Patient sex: F
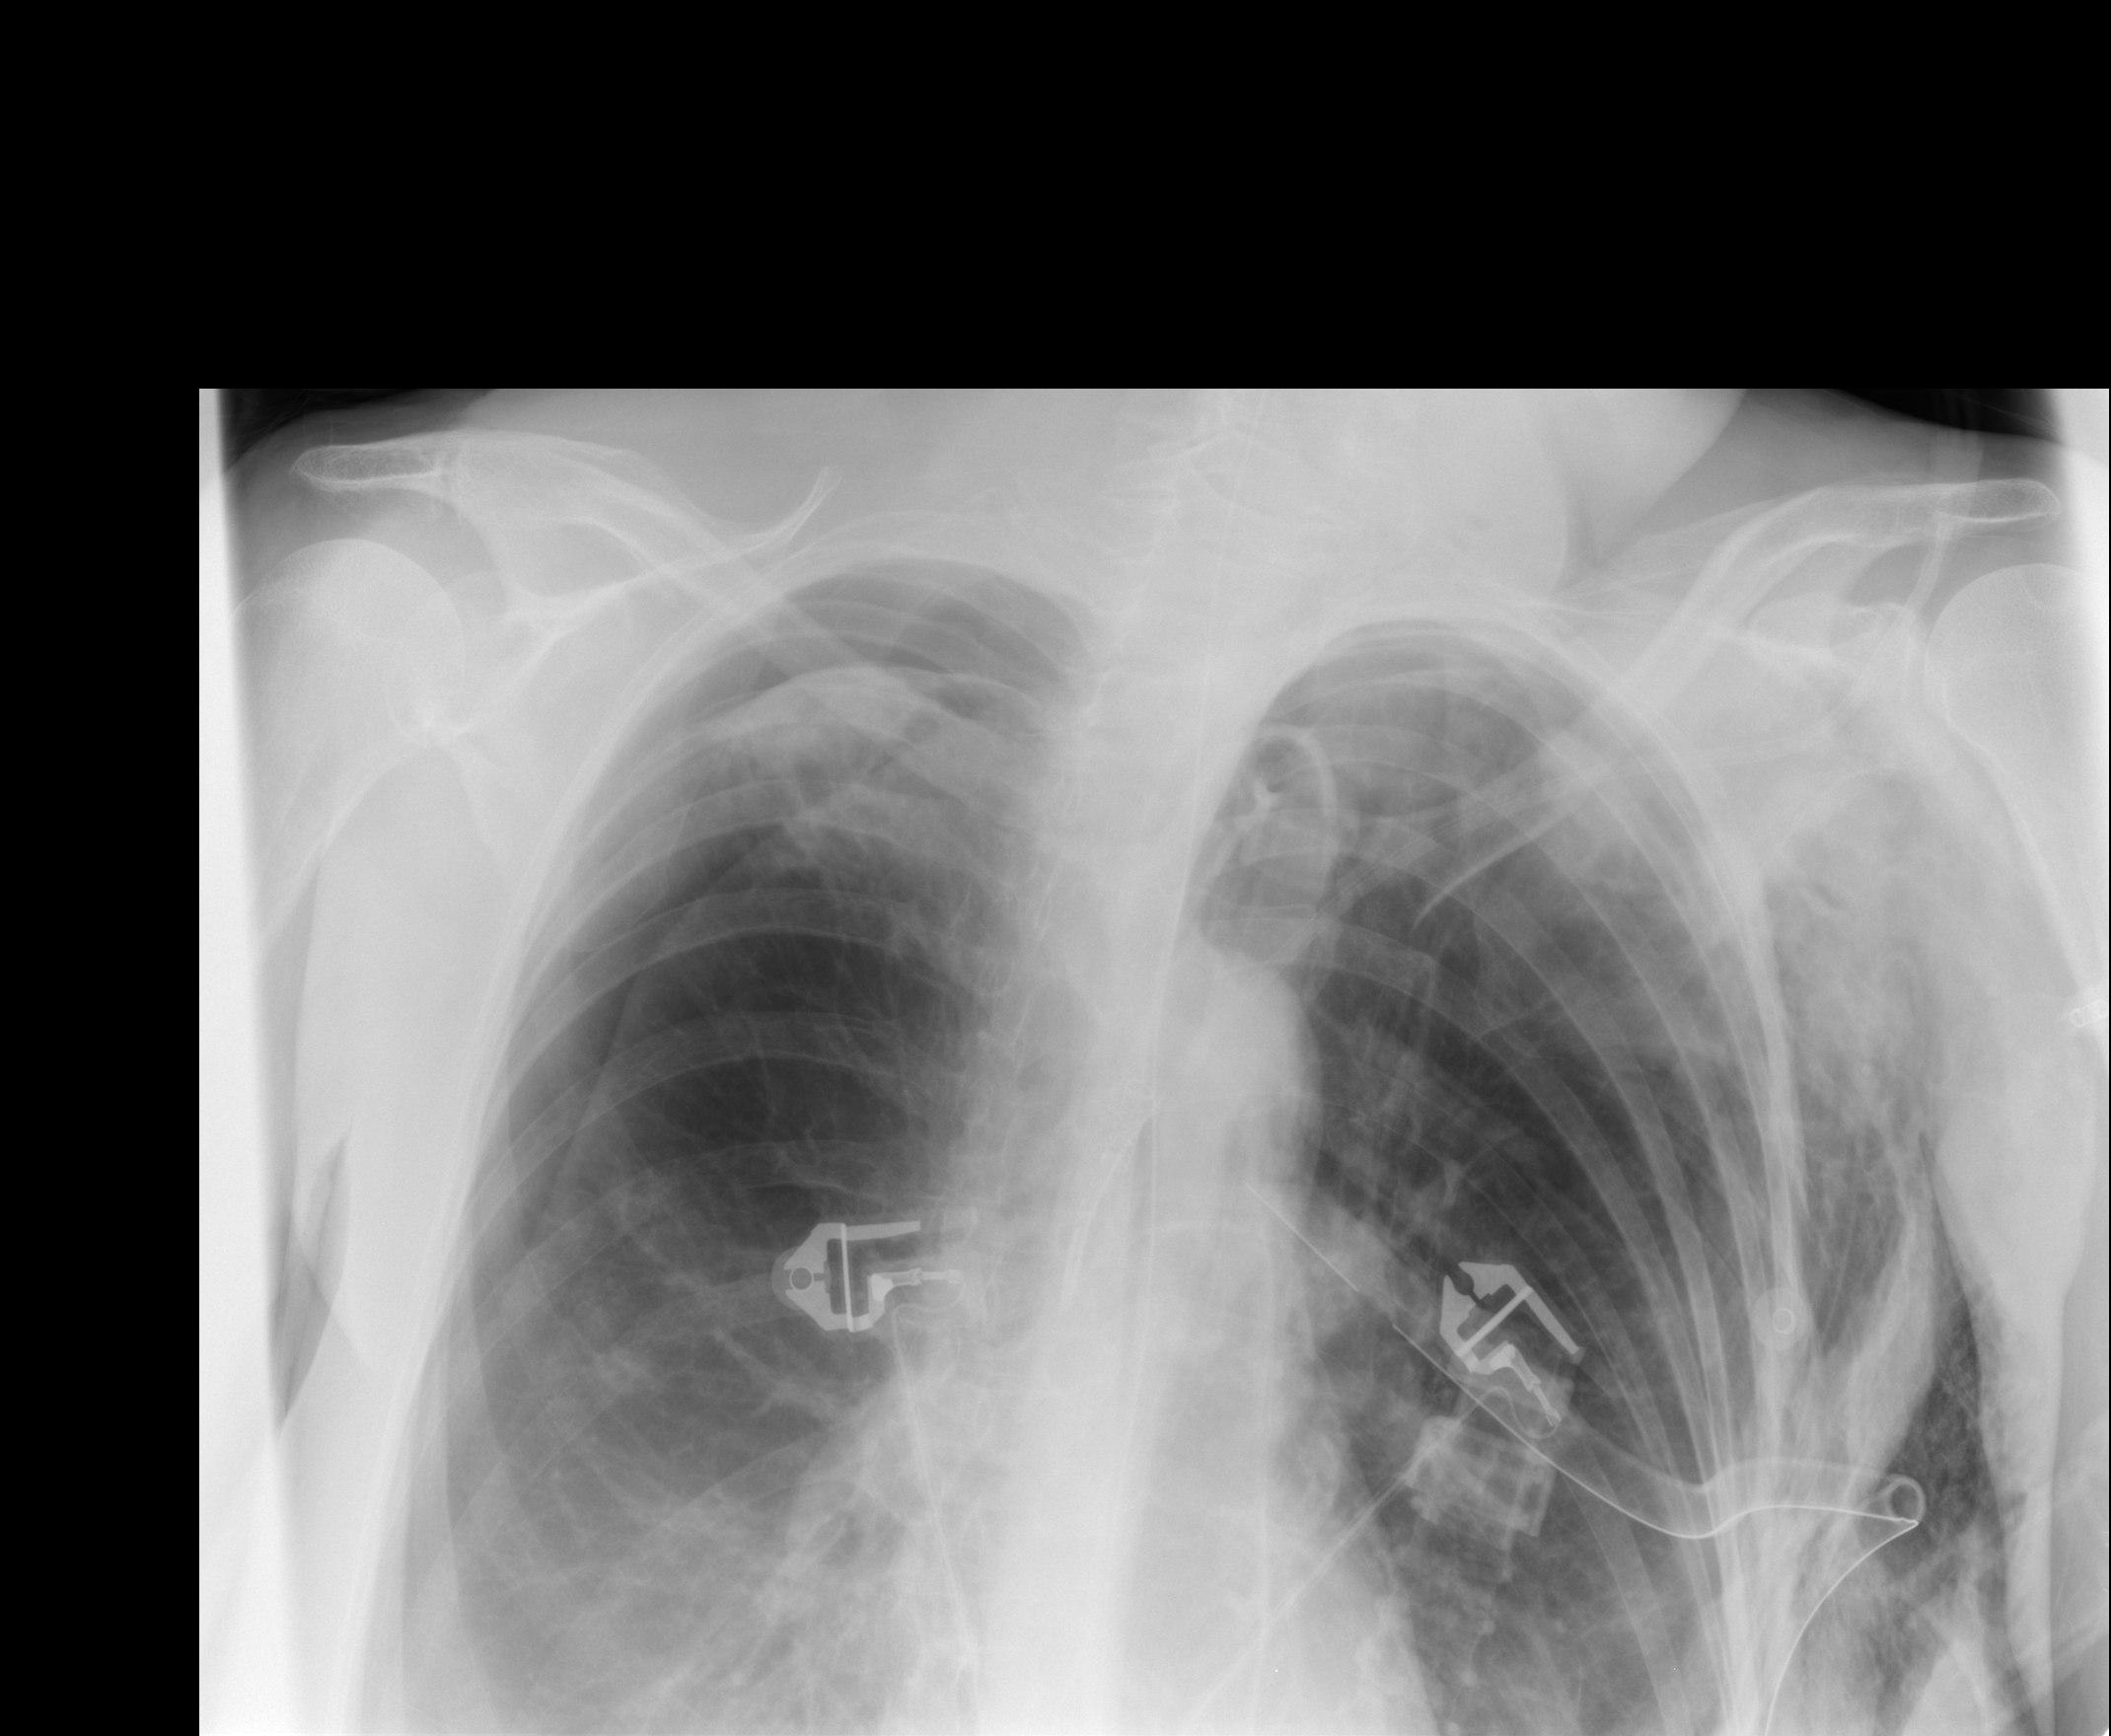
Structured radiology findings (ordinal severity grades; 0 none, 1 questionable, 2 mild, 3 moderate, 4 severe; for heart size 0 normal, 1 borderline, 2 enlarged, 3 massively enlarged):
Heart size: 0
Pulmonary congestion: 0
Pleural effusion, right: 2
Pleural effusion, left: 2
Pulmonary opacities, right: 0
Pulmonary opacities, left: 0
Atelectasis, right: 0
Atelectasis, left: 0